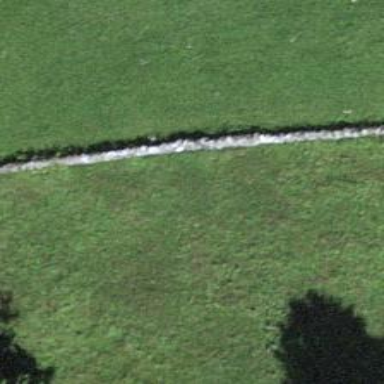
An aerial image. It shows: Wall barrier.